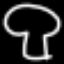
Label: mushroom